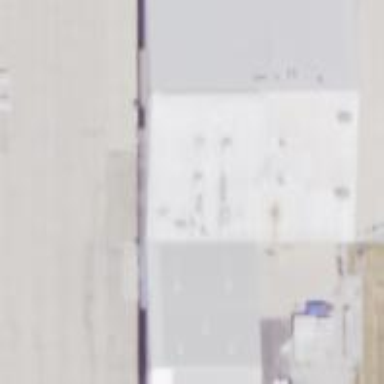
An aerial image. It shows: Building that is hangar at the airport.